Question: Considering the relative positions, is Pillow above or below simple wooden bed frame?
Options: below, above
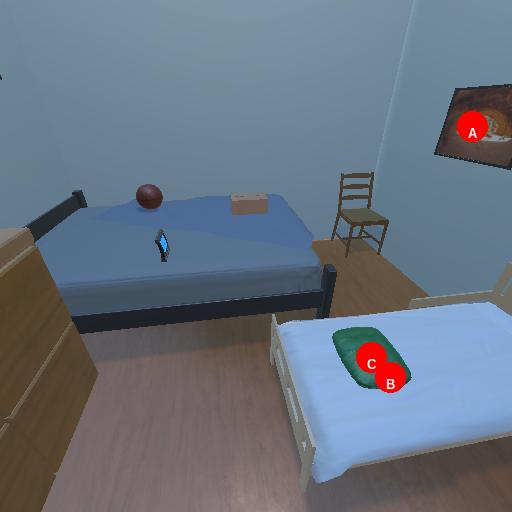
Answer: below